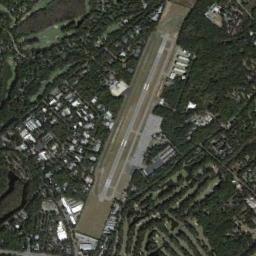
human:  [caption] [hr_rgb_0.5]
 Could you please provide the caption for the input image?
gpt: An airport in a cluster of urban residents .

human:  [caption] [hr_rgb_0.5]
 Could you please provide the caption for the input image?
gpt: This airport has only one runway, And its color is white .

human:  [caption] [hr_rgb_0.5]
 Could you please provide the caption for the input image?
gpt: An airport is surrounded by many buildings and trees .

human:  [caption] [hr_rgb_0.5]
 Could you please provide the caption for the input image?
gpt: An airport with two parallel runways and an open area on the lawn and the forest with some buildings beside .

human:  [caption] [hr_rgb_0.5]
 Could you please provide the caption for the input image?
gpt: The airport is surrounded by trees .